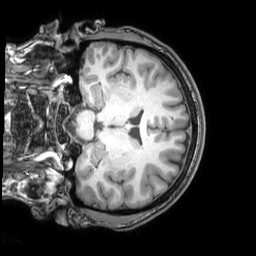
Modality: T1w
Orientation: coronal
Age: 27
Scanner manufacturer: philips
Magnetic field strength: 3 T
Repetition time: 0.007 s
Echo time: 0.003501 s